Aerial crown-view tile of a tropical tree (Barro Colorado Island, Panama), acquired 20241014:
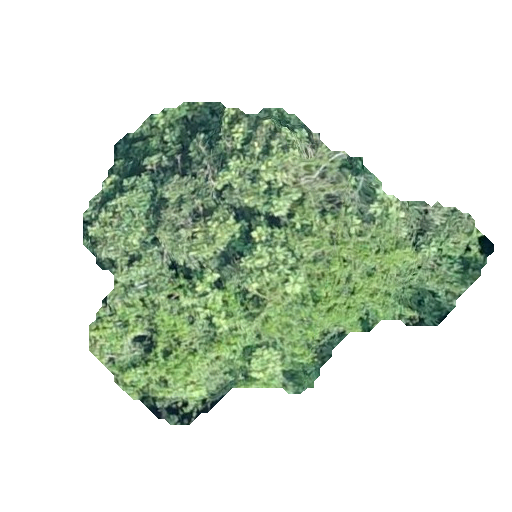
Species: Dipteryx oleifera
GBIF accepted scientific name: Dipteryx oleifera
Crown area: 129.263 m²